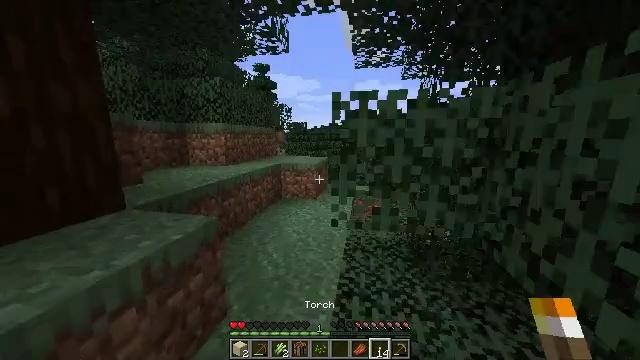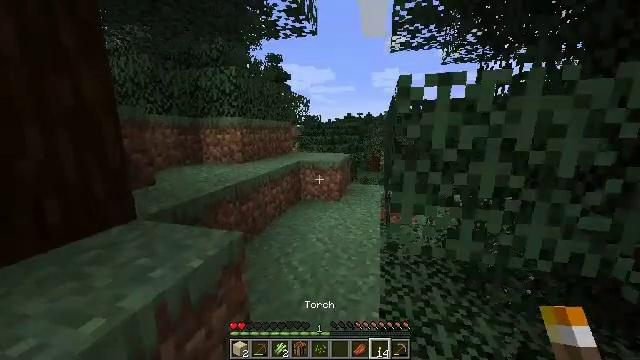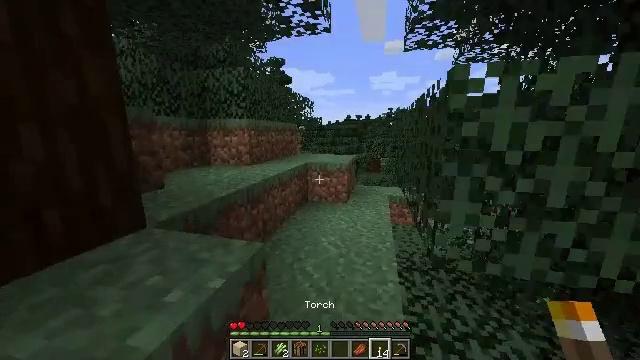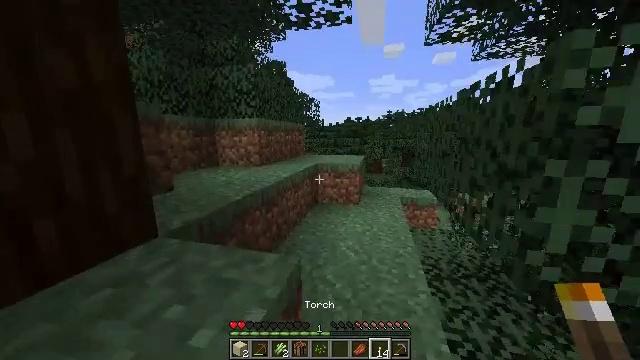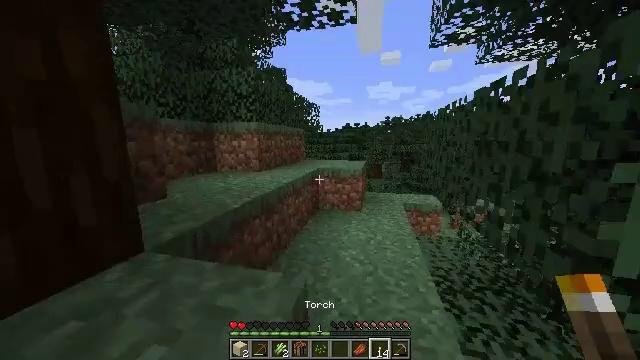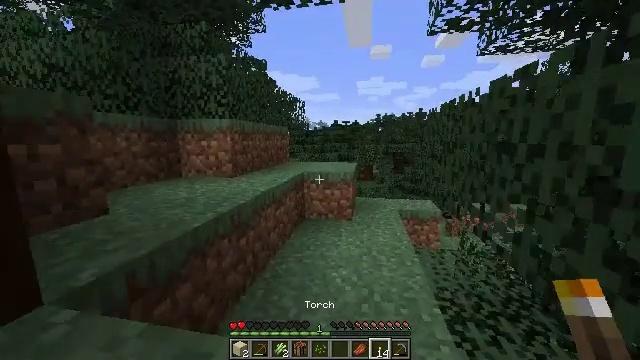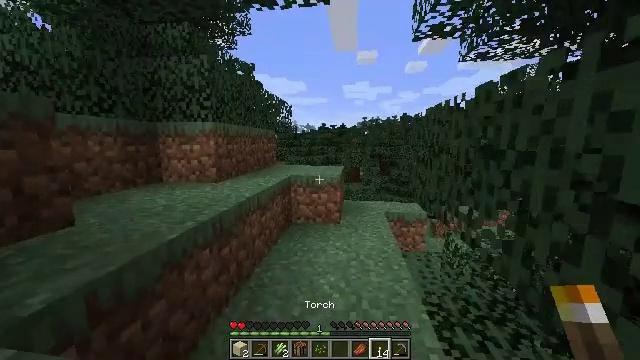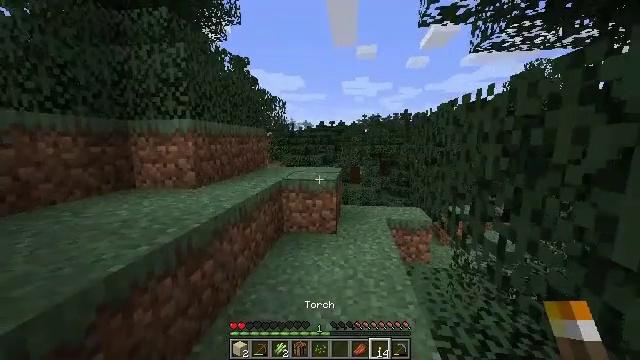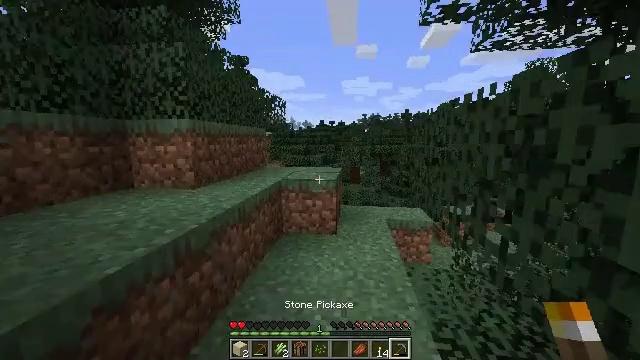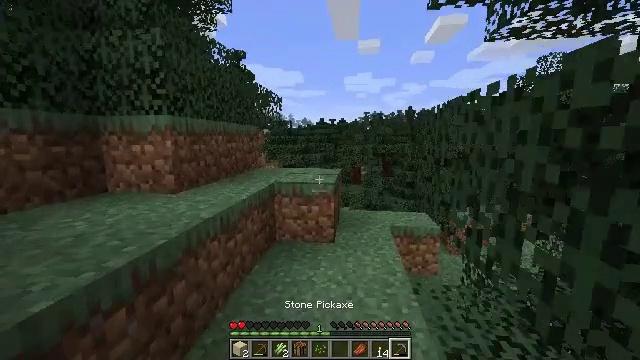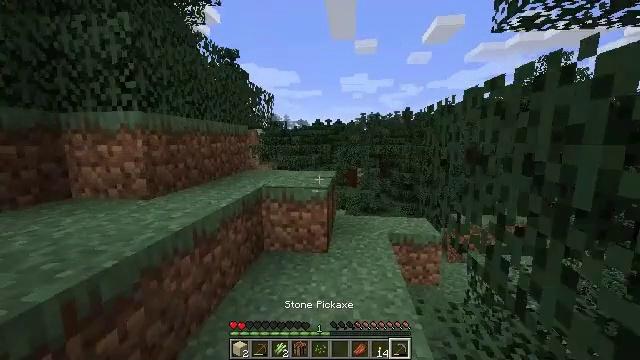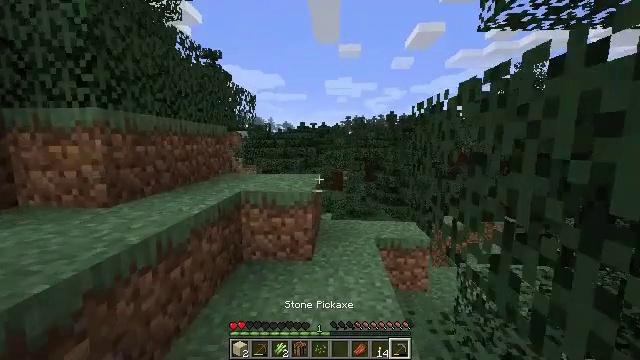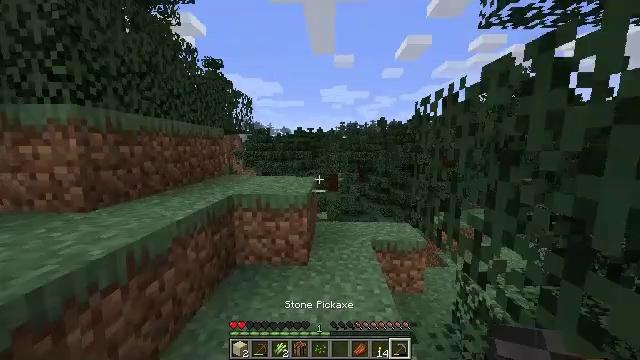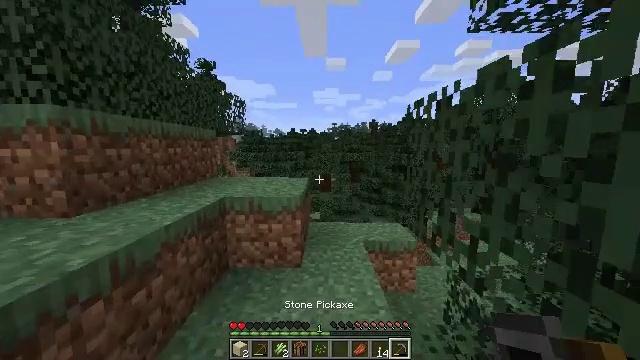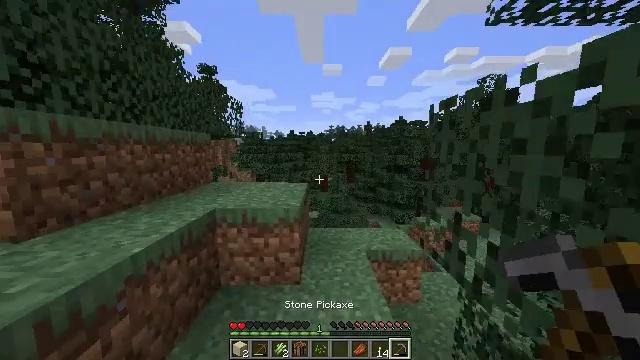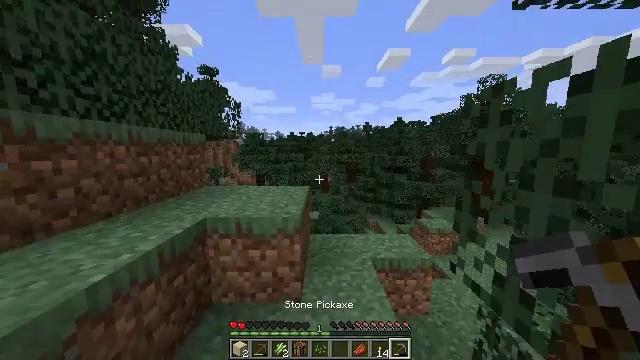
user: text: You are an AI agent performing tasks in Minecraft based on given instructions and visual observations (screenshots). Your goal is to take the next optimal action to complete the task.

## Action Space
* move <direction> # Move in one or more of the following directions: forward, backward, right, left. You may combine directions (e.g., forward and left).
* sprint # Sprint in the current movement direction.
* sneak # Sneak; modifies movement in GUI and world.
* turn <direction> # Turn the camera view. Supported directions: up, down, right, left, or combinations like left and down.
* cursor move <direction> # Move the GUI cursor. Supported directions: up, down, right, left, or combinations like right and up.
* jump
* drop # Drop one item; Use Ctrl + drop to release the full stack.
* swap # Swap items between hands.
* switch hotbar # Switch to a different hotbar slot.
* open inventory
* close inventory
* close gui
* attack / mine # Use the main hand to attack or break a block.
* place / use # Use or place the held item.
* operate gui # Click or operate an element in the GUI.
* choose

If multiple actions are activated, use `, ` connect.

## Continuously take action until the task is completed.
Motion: motion action
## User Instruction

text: Hunt a salmon.
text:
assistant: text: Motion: move forward and move left, sprint, turn left
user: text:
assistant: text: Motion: move forward and move left, sprint
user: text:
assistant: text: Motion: move forward and move left, sprint
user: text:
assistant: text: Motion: move forward, sprint, turn up
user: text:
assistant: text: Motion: move forward, sprint, turn right
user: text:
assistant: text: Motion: move forward, sprint, turn right
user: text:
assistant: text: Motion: move forward, sprint
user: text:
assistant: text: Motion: move forward, sprint
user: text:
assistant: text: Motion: move forward, sprint
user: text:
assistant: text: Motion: move forward, sprint
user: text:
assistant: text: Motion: move forward, sprint, turn right
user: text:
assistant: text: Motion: move forward, sprint
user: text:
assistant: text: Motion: move forward, sprint, turn right
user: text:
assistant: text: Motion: move forward, sprint
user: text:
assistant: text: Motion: move forward, sprint
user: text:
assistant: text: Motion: move forward, sprint
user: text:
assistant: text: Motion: move forward, sprint
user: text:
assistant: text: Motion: move forward, sprint, turn down
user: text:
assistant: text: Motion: move forward and move right, sprint, turn down
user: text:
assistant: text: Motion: move forward and move right, sprint, turn down
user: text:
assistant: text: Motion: move forward and move right, sprint, turn down
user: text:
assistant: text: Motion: move forward and move right, sprint, turn down
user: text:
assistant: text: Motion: move forward and move right, sprint
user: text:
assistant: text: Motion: move forward and move right, sprint
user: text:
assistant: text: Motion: move forward and move right, sprint
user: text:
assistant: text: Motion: move forward and move right, sprint
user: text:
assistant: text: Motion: move forward and move right, sprint
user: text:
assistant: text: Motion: move forward and move right, sprint
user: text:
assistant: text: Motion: move forward and move right, sprint
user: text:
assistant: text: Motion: move forward and move right, sprint, turn down